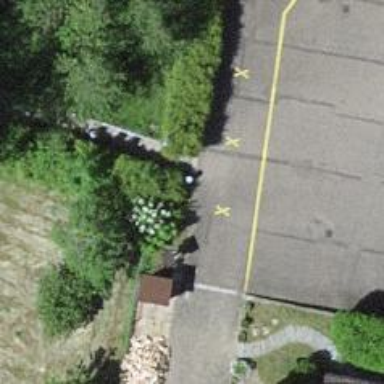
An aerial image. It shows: Road with steps.